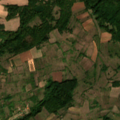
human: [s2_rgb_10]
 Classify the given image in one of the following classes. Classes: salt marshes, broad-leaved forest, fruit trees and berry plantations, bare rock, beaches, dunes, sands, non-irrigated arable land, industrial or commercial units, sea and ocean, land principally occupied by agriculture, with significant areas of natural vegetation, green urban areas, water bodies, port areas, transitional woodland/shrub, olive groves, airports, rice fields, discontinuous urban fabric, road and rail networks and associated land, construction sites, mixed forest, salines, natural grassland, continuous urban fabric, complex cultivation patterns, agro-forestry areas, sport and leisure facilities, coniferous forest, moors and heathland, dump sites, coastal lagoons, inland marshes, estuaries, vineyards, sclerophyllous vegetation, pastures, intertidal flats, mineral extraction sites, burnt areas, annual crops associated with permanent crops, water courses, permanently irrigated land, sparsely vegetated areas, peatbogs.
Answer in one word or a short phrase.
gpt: pastures, complex cultivation patterns, land principally occupied by agriculture, with significant areas of natural vegetation, broad-leaved forest